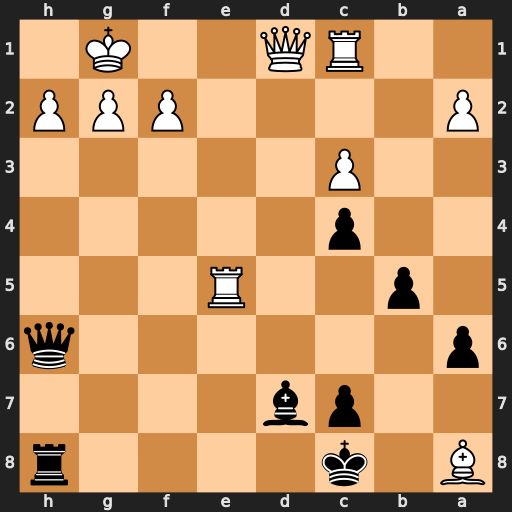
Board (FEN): B1k4r/2pb4/p6q/1p2R3/2p5/2P5/P4PPP/2RQ2K1
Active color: b
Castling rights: -
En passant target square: -
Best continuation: Qxh2+ Kf1 Qxe5